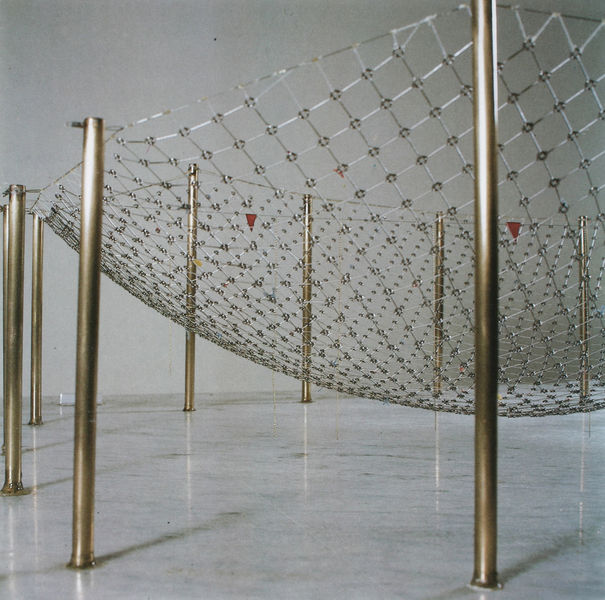
Titel: Modellansicht
Künstler: Frei Otto
Standort: Mekka
Institution: Konferenzzentrum
Schlagwörter: blau, schatten, weiß, dreieck, gelb, ausschnitt, grau, licht, marmor, pfeiler, raum, stützen, rot, knoten, gitter, boden, gold, decke, rund, skulptur, moderne, abstrakt, modern, zug, saal, kuppel, detail, widerschein, glanz, glänzend, metall, podest, lichtreflexe, pfosten, foto, fotografie, photographie, fussboden, messing, stangen, pfahl, wimpel, photo, flecken, weß, stäbe, durchsichtig, ständer, marmorboden, golden, dreiecke, schaft, streben, netz, installation, raster, schrägen, moderne kunst, querstreben, leichten, halterungen, durchhängen, knotenpunjt, metallnetz, sioden, stahlsäulen